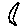
Label: moon